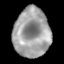
Tissue: lung
Cell type: Epithelial cells
Senescence score: 0.1298
Nuclear area (px): 1748
Mean DAPI intensity: 158.846